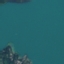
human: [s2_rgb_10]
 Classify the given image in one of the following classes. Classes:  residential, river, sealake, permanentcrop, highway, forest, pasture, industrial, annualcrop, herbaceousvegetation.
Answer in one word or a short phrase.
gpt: SeaLake